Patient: sex M, age 51
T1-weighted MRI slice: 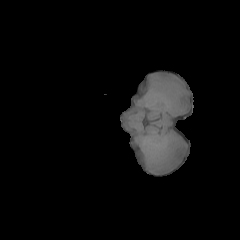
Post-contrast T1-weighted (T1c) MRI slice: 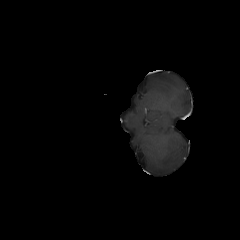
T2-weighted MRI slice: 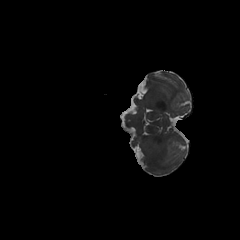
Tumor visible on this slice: no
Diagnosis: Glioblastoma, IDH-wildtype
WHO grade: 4